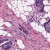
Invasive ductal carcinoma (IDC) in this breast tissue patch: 1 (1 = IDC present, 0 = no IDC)